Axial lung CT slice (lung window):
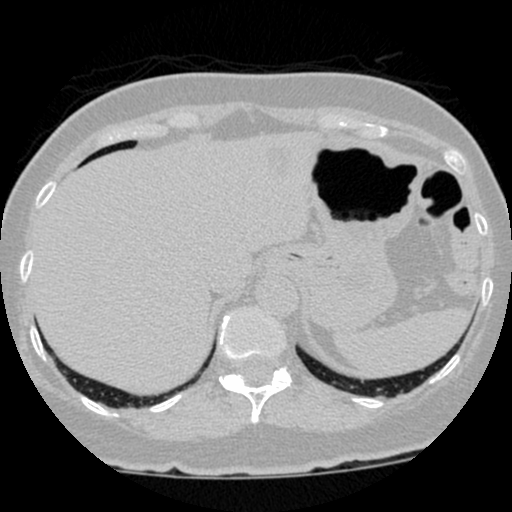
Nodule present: no